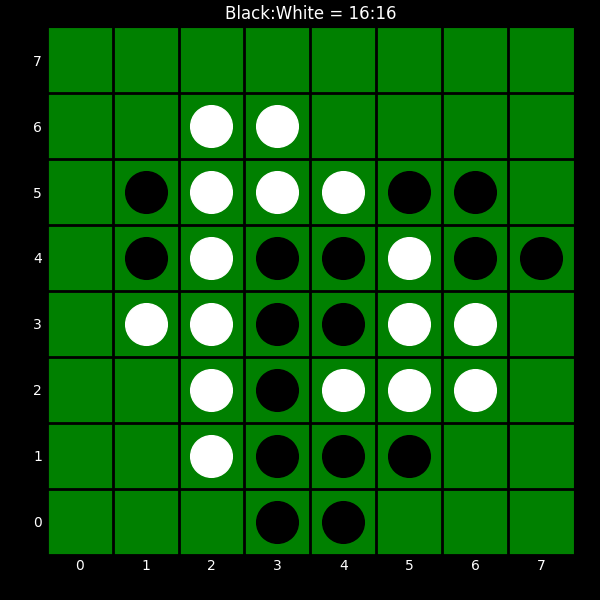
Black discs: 16
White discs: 16